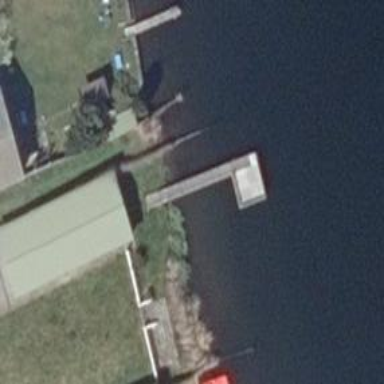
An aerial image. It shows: Man-made pier.